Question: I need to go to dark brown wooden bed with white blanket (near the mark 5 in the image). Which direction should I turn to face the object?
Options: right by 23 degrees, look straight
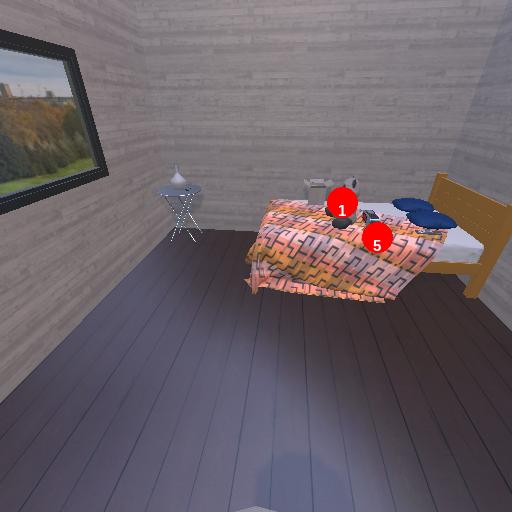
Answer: right by 23 degrees